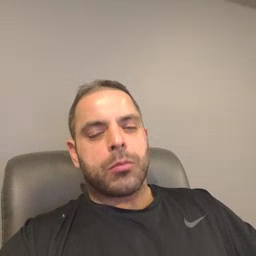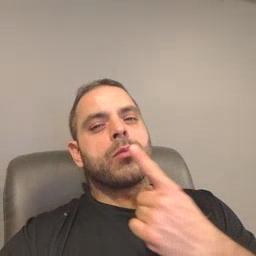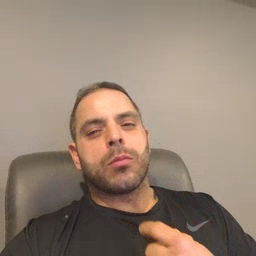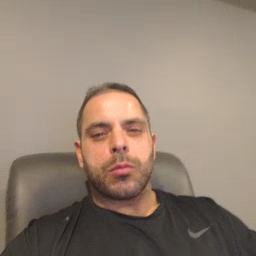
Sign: red